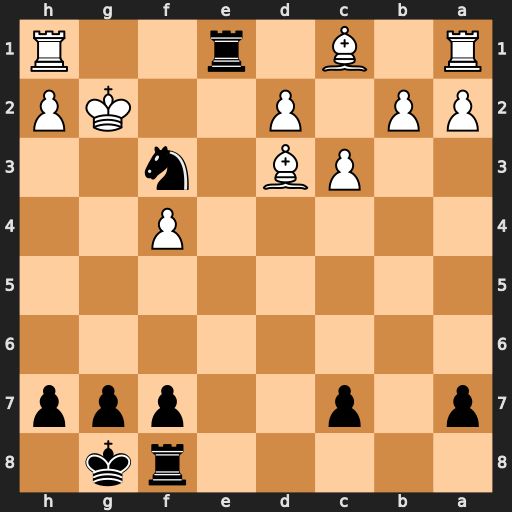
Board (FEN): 5rk1/p1p2ppp/8/8/5P2/2PB1n2/PP1P2KP/R1B1r2R
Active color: b
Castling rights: -
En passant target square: -
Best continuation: Nh4+ Kf2 Rxh1